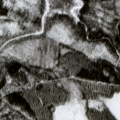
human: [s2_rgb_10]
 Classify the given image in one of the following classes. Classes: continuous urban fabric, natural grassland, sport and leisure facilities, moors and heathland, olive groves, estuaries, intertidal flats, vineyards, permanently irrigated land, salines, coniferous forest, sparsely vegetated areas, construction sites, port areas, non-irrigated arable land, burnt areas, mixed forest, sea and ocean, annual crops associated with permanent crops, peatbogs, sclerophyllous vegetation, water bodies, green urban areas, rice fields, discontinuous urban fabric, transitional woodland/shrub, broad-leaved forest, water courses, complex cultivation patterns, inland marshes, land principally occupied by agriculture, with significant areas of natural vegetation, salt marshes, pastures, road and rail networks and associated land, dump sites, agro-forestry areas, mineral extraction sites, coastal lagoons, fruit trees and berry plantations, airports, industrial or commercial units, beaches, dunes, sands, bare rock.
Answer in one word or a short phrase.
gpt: coniferous forest, mixed forest, transitional woodland/shrub